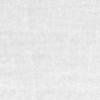
Label: no_change